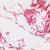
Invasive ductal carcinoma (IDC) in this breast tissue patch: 0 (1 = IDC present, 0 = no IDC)